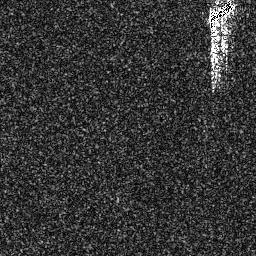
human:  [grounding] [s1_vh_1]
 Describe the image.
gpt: In the satellite image, there is  <ref>1 medium ship </ref> <box>[[80, 0, 92, 10, 0]]</box> located at top right.